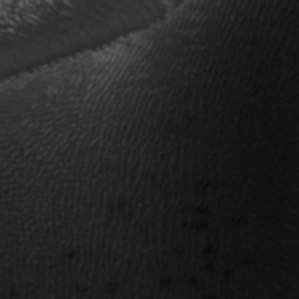
Label: frost